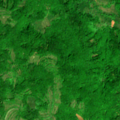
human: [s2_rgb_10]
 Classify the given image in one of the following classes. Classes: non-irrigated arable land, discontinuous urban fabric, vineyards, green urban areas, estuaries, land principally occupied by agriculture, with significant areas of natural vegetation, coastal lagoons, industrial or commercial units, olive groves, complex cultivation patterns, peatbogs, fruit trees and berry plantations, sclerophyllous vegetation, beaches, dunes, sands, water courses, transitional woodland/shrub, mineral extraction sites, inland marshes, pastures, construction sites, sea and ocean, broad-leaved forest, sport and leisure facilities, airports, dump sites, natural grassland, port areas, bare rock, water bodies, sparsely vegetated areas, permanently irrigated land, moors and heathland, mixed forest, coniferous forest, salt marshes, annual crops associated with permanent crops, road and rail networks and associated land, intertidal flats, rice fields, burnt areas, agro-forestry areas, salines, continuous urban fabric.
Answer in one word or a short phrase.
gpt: land principally occupied by agriculture, with significant areas of natural vegetation, broad-leaved forest, transitional woodland/shrub